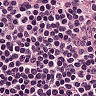
Metastatic tissue present: no